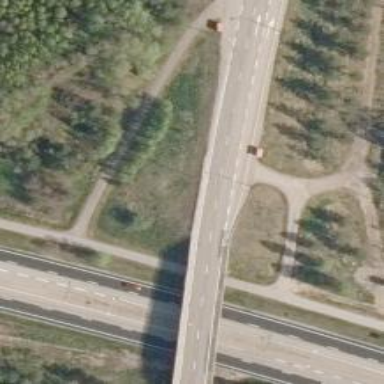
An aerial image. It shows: Secondary road crossing bridge with asphalt surface.